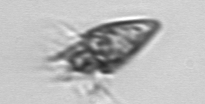
Label: Strombidium_tintinnodes